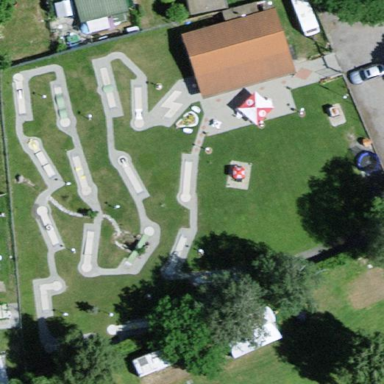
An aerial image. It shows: Miniature golf leisure land.